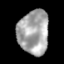
Tissue: skin
Cell type: Epithelial cells
Senescence score: 0.7058
Nuclear area (px): 1331
Mean DAPI intensity: 166.765